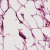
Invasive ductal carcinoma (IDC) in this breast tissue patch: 0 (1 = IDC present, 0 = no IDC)